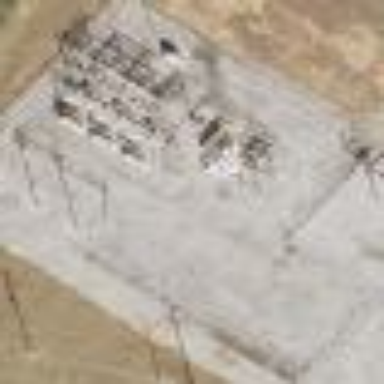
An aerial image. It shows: There is distribution substation enclosed by fence.